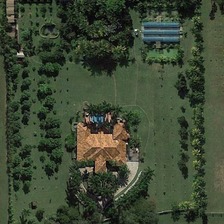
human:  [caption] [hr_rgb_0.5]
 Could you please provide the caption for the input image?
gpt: there is a house with a blue roof near the house with a yellow roof .

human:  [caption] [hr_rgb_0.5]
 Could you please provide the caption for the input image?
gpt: there is a house with a blue roof near the house with a yellow roof .

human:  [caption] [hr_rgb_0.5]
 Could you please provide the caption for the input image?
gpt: there are many tall trees planted around the villa .

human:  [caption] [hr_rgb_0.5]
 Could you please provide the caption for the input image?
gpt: there are many tall trees planted around the villa .

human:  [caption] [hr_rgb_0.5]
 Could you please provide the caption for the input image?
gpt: there are many tall trees planted around the villa .